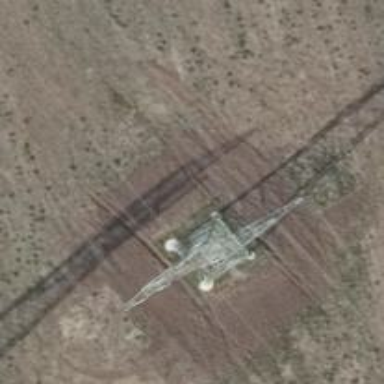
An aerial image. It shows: Towering power structure.